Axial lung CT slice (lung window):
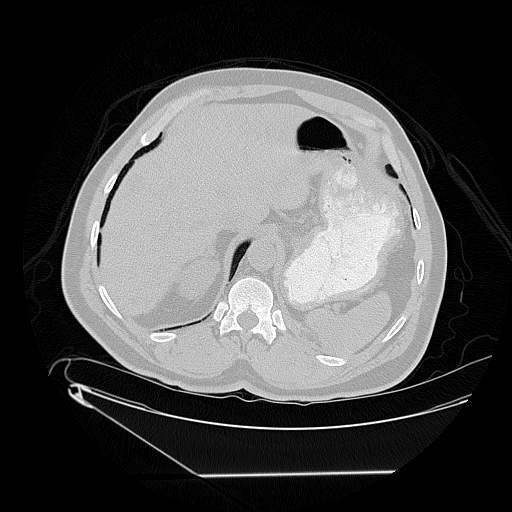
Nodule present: no